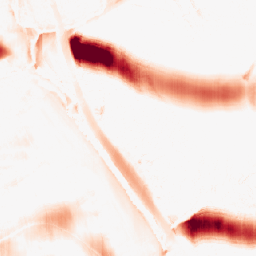
Category: morphological
Decomposition family: morphological_ellipse
Decomposition parameters: operation: opening
width: 50
height: 10
Upsampling method: nearest
Upsampling parameters: scale: 4
Upsampling scale: 4